Interaction volume radius: 5 \u00c5
Interaction volume height: 40 \u00c5
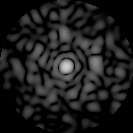
Disorder parameter: 0.8494